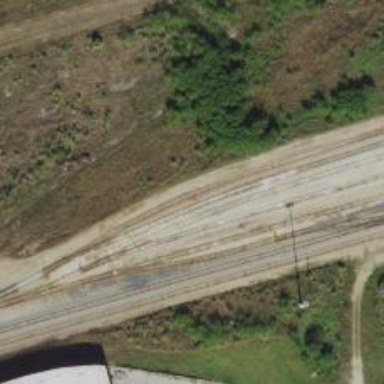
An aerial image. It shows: Railway yard.